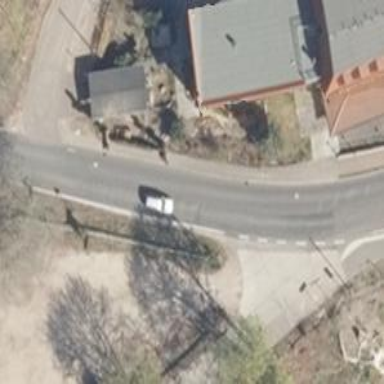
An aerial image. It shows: Secondary road with asphalt surface.